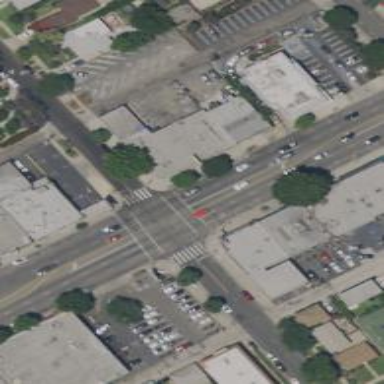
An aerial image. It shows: Footway crossing with zebra markings.